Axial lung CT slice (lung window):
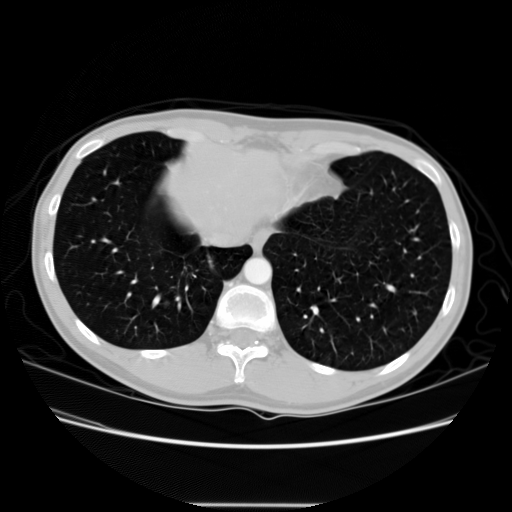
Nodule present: no